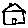
Label: house